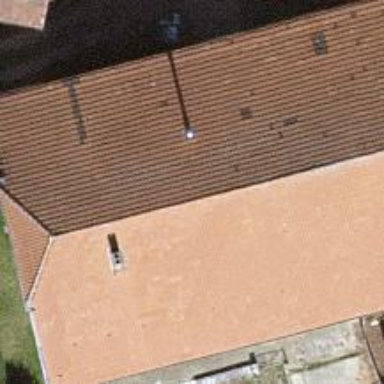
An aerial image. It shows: Building with half-hipped roof.